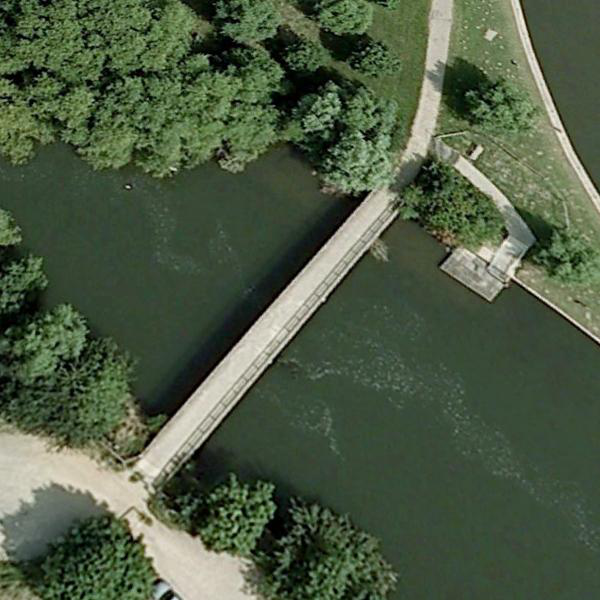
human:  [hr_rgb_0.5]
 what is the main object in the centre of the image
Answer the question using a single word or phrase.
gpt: bridge